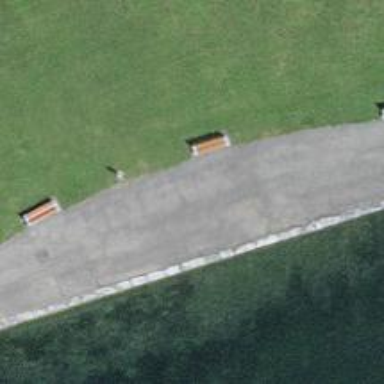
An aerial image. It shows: Bench for seating.